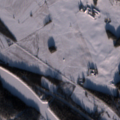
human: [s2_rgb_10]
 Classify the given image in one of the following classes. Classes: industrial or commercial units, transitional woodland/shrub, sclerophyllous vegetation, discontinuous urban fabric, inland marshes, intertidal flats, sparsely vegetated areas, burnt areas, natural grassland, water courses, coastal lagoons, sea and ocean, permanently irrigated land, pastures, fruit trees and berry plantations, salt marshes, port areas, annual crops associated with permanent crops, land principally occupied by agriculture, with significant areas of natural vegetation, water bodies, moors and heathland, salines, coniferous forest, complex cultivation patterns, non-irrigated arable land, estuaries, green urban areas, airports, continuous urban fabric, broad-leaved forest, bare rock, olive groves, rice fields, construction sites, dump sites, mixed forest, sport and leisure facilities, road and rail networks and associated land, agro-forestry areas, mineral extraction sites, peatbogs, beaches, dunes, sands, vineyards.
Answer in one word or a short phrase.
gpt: non-irrigated arable land, land principally occupied by agriculture, with significant areas of natural vegetation, broad-leaved forest, coniferous forest, mixed forest, transitional woodland/shrub, water bodies